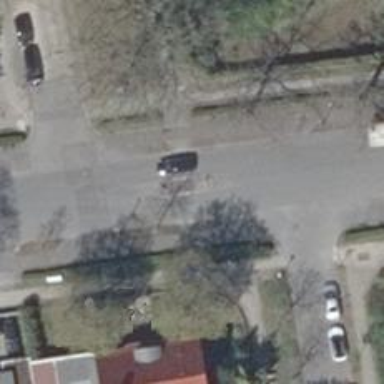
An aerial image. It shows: Traffic calming island.